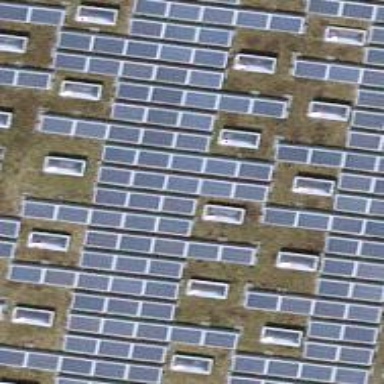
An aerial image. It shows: Solar power generator using photovoltaic method with solar photovoltaic panel types.